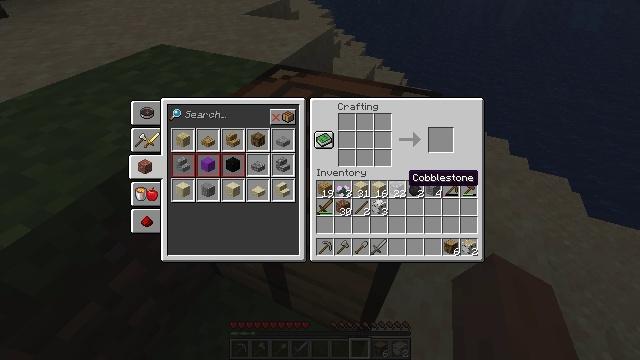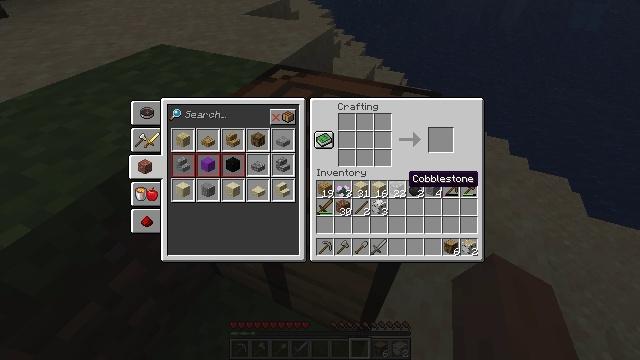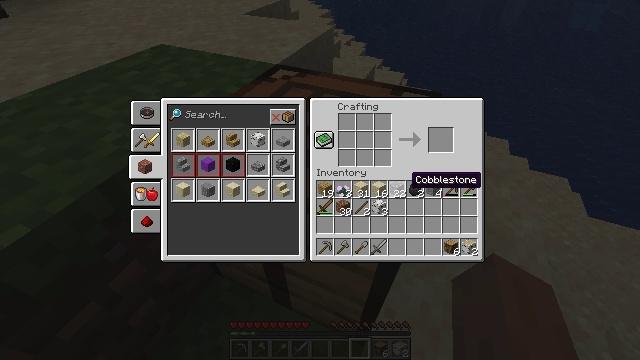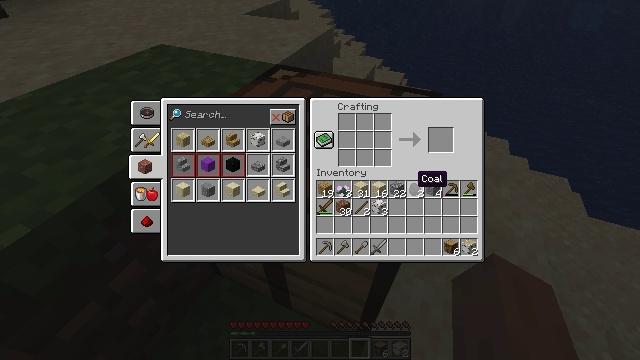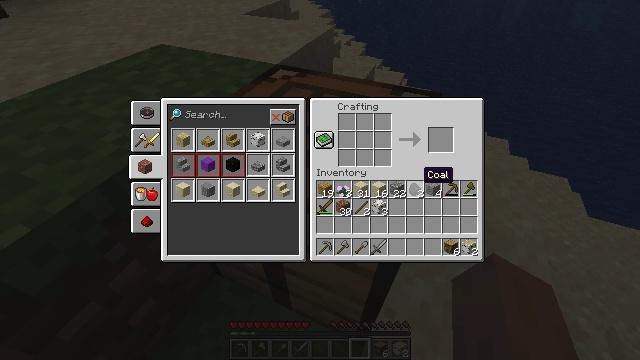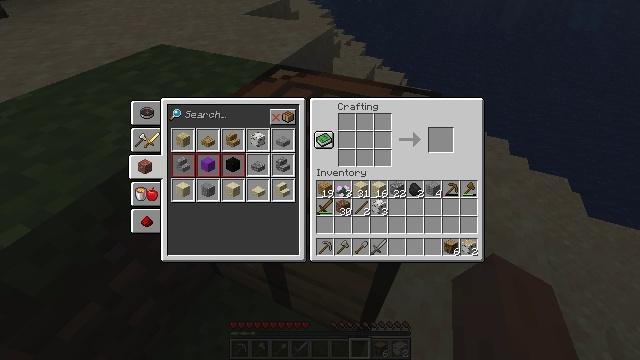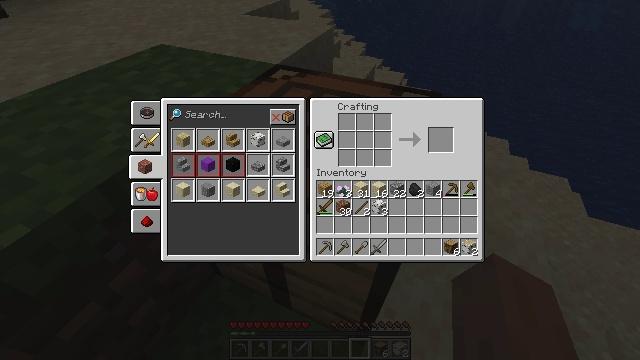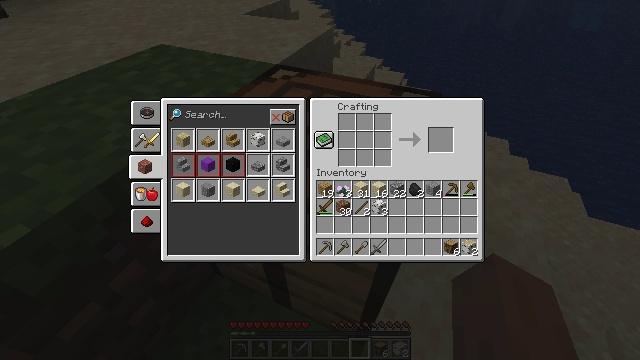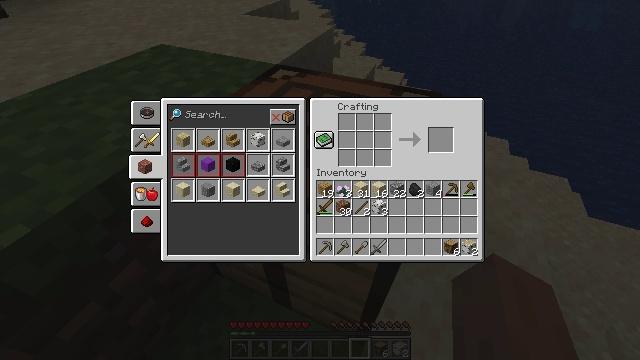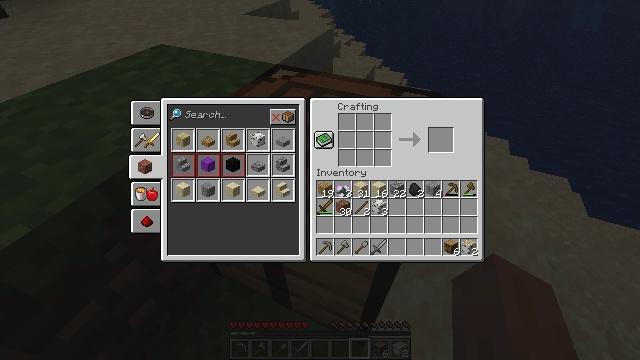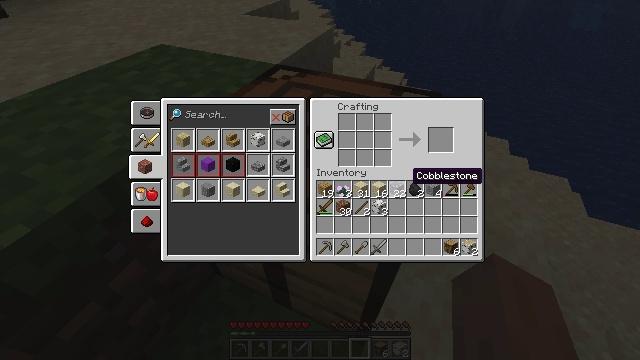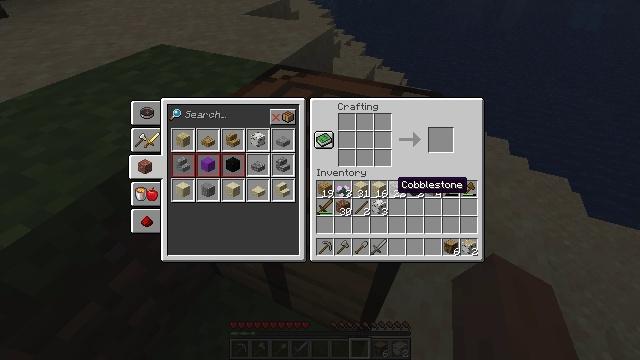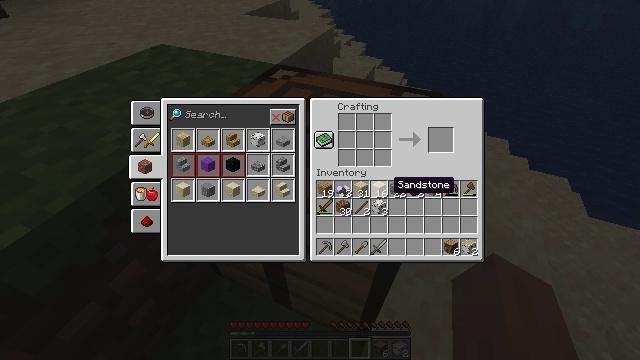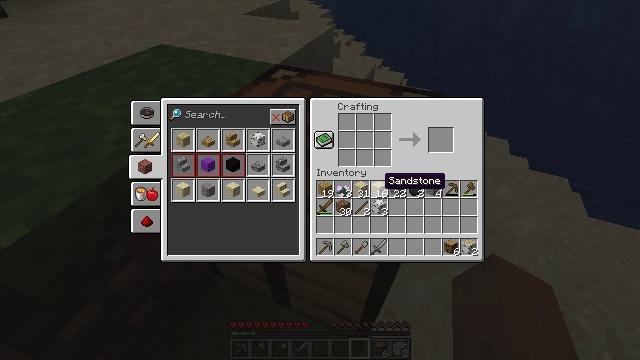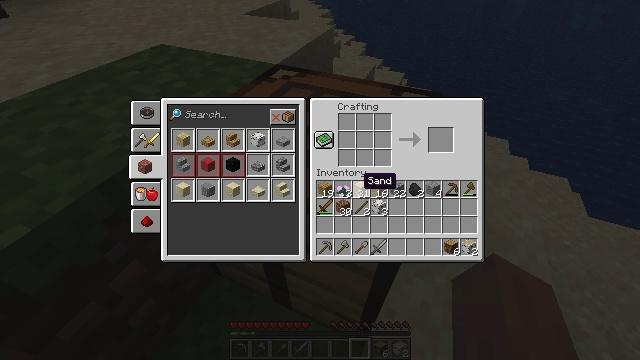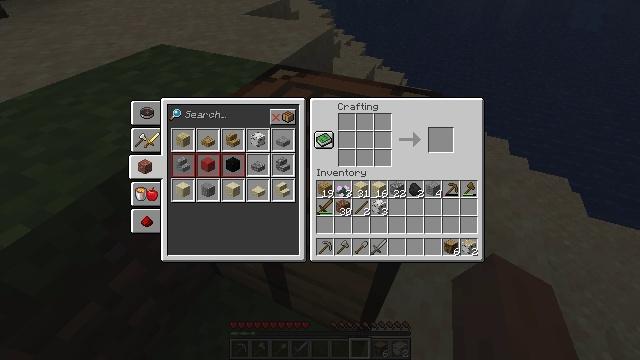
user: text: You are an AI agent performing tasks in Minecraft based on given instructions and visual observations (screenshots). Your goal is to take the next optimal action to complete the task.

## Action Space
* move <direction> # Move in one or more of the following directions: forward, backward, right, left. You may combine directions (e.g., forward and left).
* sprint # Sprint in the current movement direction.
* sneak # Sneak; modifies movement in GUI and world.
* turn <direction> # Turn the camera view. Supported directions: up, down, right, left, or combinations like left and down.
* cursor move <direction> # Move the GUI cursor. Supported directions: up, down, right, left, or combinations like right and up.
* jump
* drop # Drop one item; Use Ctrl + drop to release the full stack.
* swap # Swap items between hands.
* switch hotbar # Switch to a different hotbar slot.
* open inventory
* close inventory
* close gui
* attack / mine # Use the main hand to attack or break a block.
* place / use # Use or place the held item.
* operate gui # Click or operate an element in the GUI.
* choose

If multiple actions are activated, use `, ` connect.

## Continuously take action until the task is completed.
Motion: motion action
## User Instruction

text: Left click on the crafting table
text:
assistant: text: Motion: no_op
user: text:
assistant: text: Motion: no_op
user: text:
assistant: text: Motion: no_op
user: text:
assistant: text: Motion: no_op
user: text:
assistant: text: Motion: cursor move right and up
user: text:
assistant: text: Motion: cursor move up
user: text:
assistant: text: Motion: no_op
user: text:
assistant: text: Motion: no_op
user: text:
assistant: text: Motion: cursor move left and down
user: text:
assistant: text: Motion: cursor move left and down
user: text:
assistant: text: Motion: cursor move left and down
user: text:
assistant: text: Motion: no_op
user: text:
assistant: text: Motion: cursor move left
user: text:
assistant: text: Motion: cursor move left
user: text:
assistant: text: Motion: cursor move left
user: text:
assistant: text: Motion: cursor move left
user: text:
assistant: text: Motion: cursor move left
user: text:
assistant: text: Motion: cursor move left and up
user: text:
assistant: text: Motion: cursor move up
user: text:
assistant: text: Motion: cursor move up
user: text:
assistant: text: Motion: cursor move up
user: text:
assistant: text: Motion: no_op
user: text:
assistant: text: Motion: no_op
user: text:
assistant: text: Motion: no_op
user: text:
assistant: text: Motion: operate gui
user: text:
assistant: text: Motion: operate gui
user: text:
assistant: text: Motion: operate gui
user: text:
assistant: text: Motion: no_op
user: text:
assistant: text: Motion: no_op
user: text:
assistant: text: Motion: no_op